Question: I want to deleting image inside picturebox ( its autogenerated) that selected mouse click, So I can delete it with delete key or maybe contextmenu...
Here the code:
'''
private void button1_Click(object sender, EventArgs e)
{
string theimage = AppDomain.CurrentDomain.BaseDirectory + @"allimages";
string[] images = Directory.GetFiles(theimage, "*.png");
int aa;
for (aa = 1; aa < images.Count(); aa++)
{
PictureBox myPicBox = new PictureBox();
myPicBox.Location = new Point(7, 240);
myPicBox.Width = 100;
myPicBox.Height = 77;
myPicBox.SizeMode = System.Windows.Forms.PictureBoxSizeMode.Zoom;
myPicBox.Margin = new Padding(3, 3, 3, 3);
myPicBox.Visible = true;
myPicBox.Image = new Bitmap(images[aa]);
this.flowLayoutPanel1.Controls.Add(myPicBox);
//myPicBox.Click += new EventHandler(curPb_Click);
//myPicBox.MouseUp += new MouseEventHandler(myPicBox_MouseUp);
myPicBox.MouseDown += new MouseEventHandler(myPicBox_MouseDown);
myPicBox.MouseLeave += new EventHandler(mmm_Leave);
}
}
//private PictureBox senderAsPictureBox = null;
private void mmm_Leave(object sender, EventArgs e)
{
PictureBox senderAsPictureBox = sender as PictureBox;
senderAsPictureBox.BackColor = Color.Empty;
}
private void myPicBox_MouseDown(object sender, MouseEventArgs e)
{
PictureBox senderAsPictureBox = sender as PictureBox;
MessageBox.Show(senderAsPictureBox.ToString());
senderAsPictureBox.BackColor = Color.AliceBlue;
}
'''
Here what I want to do

LOGIC:
> User selecting image thumb inside picturebox -> When USER press [delete] keys -> delete the selected image
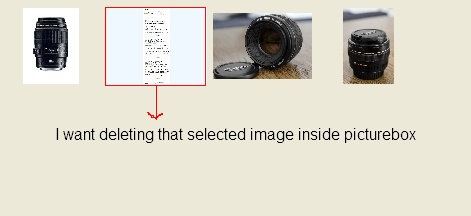
Answer: I don't get your problem.
If you want to clear it use this:
'''
senderAsPictureBox.Image = null;
senderAsPictureBox.Invalidate();
'''
EDIT:
After you set the image, set the name of the control to the imagepath:
'''
myPicBox.Name = images[aa].ToString();
'''
Also create a new Eventhandler to handle your KeyDownEvent
'''
myPicBox.PreviewKeyDown += new reviewKeyDownEventHandler(myPicBox_PreviewKeyDown);
'''
With this method:
'''
void myPicBox_PreviewKeyDown(object sender, PreviewKeyDownEventArgs e)
{
PictureBox senderAsPictureBox = sender as PictureBox;
File.Delete(senderAsPictureBox.Name);
}
'''
In your MouseDownHandlerMethod focus your control with:
senderAsPictureBox.Focus();